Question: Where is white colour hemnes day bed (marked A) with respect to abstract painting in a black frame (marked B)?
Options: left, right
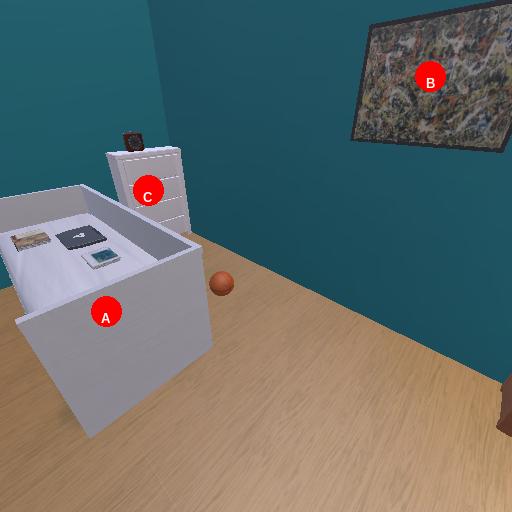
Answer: left